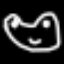
Label: frog